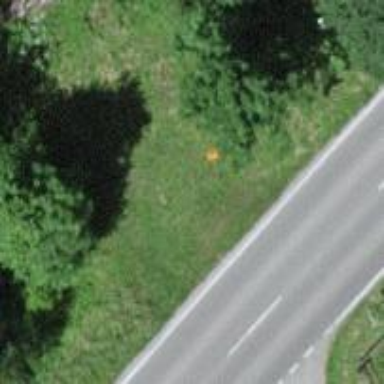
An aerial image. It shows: Aerial orange marker.